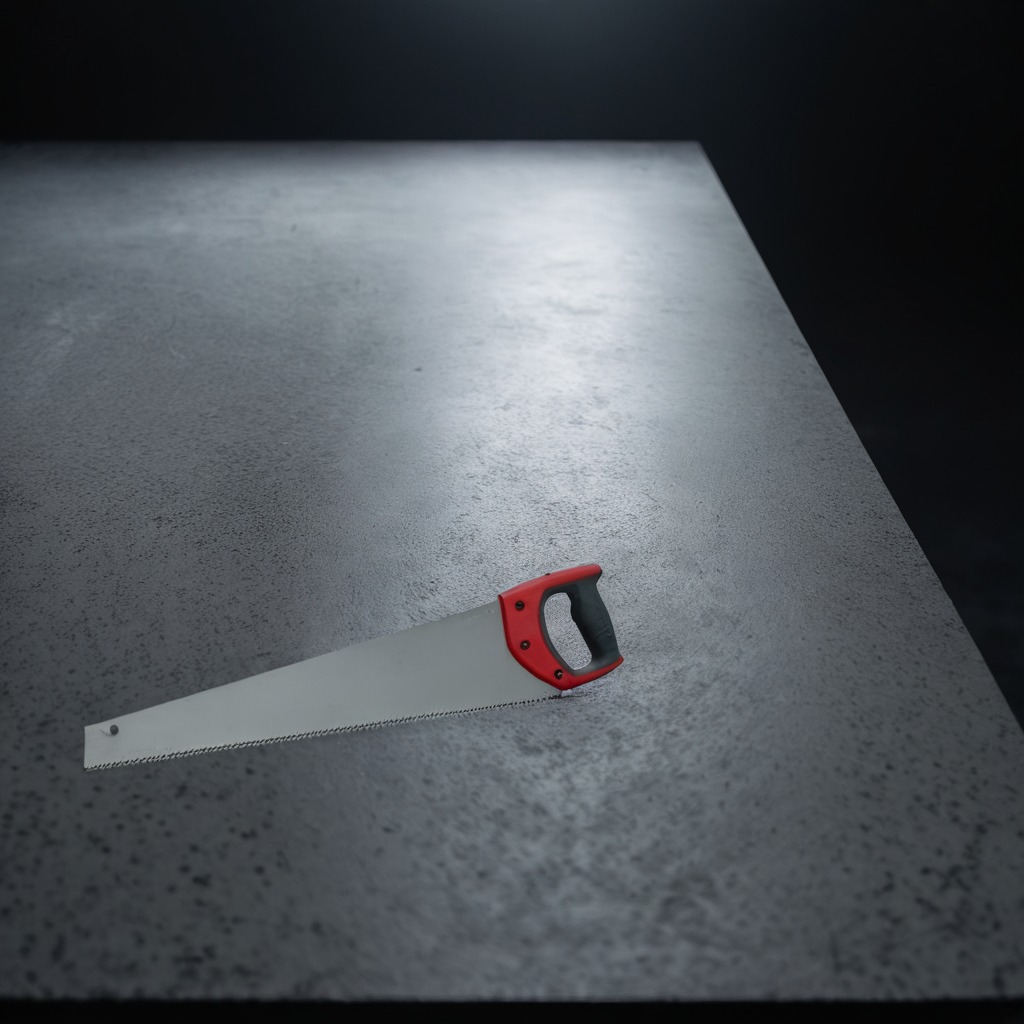
A handheld metal saw is lying on the clean granite table inside a workshop at night.